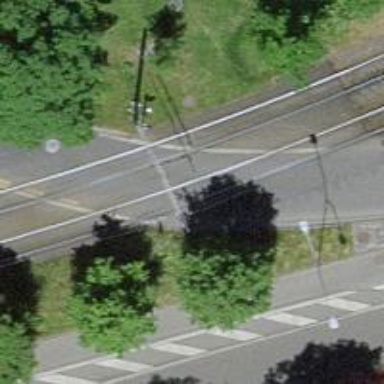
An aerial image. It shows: Tram level crossing on railway.